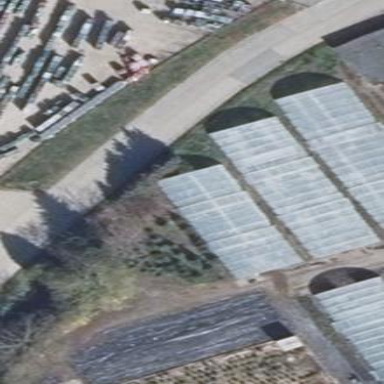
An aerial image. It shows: Greenhouse.